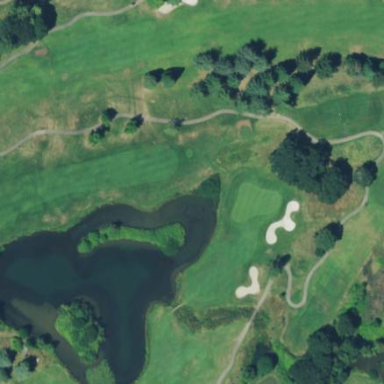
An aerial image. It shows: Golf fairway surrounded by grass.